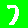
Digit: 7